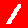
Digit: 1